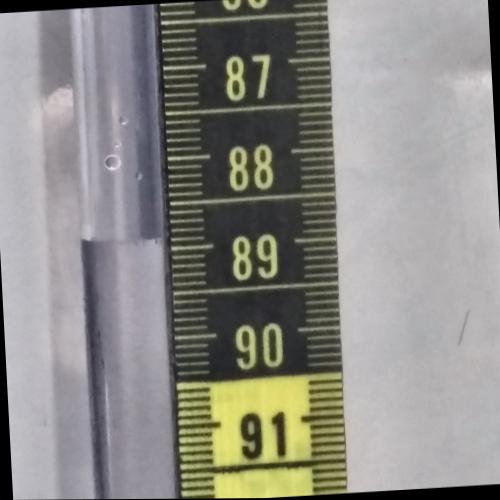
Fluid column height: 88.9 cm